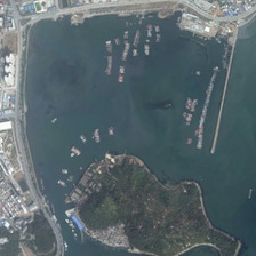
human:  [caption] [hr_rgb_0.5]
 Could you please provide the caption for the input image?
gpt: There are many houses on the bank.

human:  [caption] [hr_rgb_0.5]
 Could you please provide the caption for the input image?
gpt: There is an island on the ocean.

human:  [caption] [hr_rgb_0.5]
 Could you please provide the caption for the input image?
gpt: There are many houses on the beach.

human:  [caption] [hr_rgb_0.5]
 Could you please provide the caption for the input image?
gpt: There is an island in the sea.

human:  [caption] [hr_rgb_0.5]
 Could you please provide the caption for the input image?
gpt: There's a lot of houses on the beach.